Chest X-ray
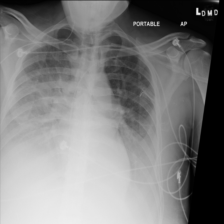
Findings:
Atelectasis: positive
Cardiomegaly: positive
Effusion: positive
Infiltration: positive
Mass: negative
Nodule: negative
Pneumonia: negative
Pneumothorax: negative
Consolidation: positive
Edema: negative
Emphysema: negative
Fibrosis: negative
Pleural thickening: negative
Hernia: negative